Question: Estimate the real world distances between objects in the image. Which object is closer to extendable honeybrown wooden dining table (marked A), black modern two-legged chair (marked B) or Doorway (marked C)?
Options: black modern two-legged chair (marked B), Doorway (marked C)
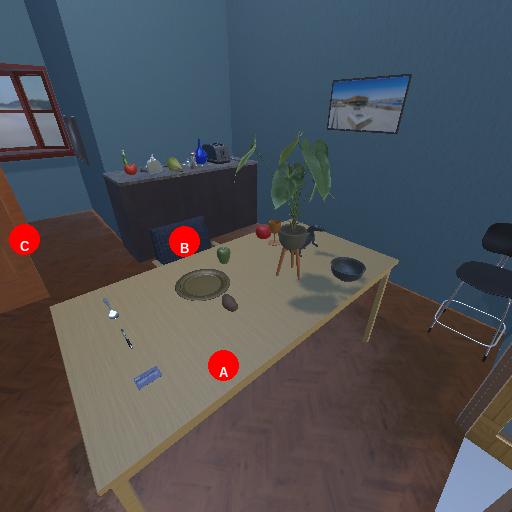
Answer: black modern two-legged chair (marked B)